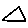
Label: triangle